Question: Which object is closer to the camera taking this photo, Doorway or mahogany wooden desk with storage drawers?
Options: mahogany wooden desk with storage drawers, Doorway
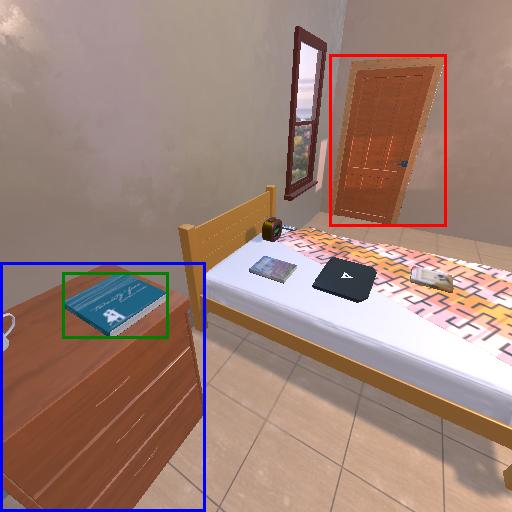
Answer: mahogany wooden desk with storage drawers